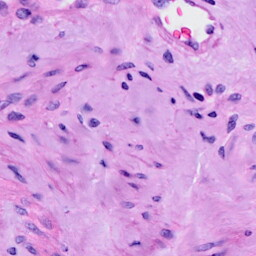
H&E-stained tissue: Cervix